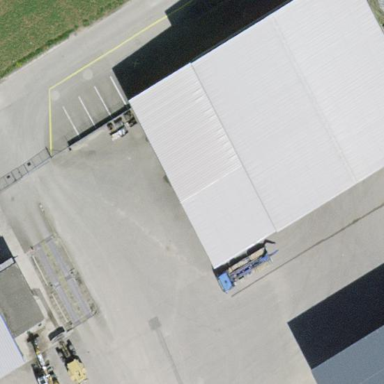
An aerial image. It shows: Industrial building.